Interaction volume radius: 5 \u00c5
Interaction volume height: 15 \u00c5
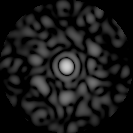
Disorder parameter: 0.7791